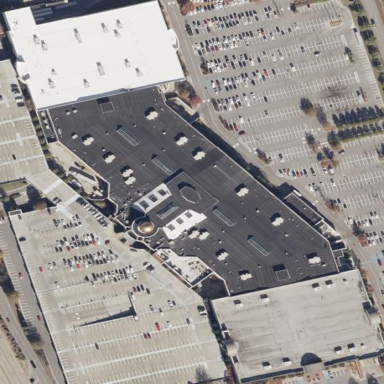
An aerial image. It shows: Mall building.